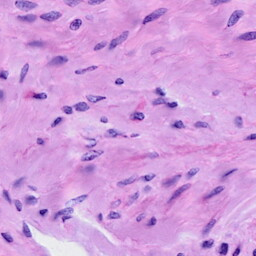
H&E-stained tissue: Cervix